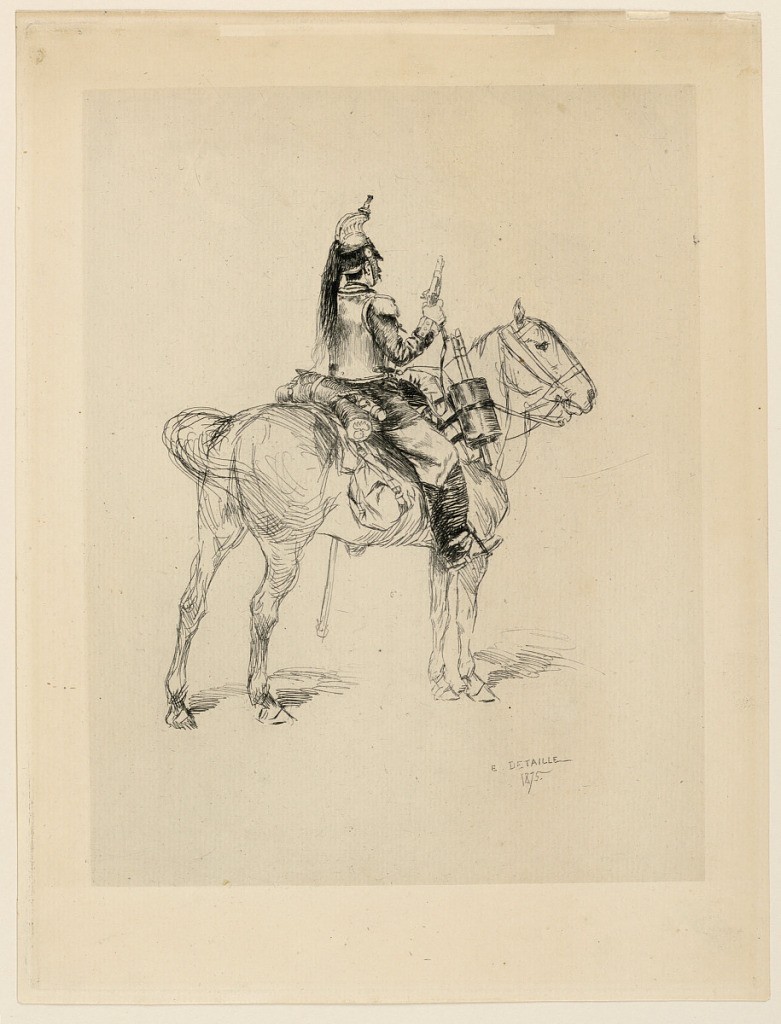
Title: Tompette de chasseur a cheval
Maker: Edouard Detaille, French, 1848–1912
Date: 1875
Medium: Etching in dark brown ink on white paper
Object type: Print
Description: A mounted cavalry officer is seen from the back, right, holding a raised pistol in his right hand.